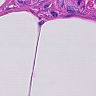
Metastatic tissue present: no